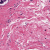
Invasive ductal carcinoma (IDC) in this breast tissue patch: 0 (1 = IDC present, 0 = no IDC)